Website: lowes
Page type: account-selection
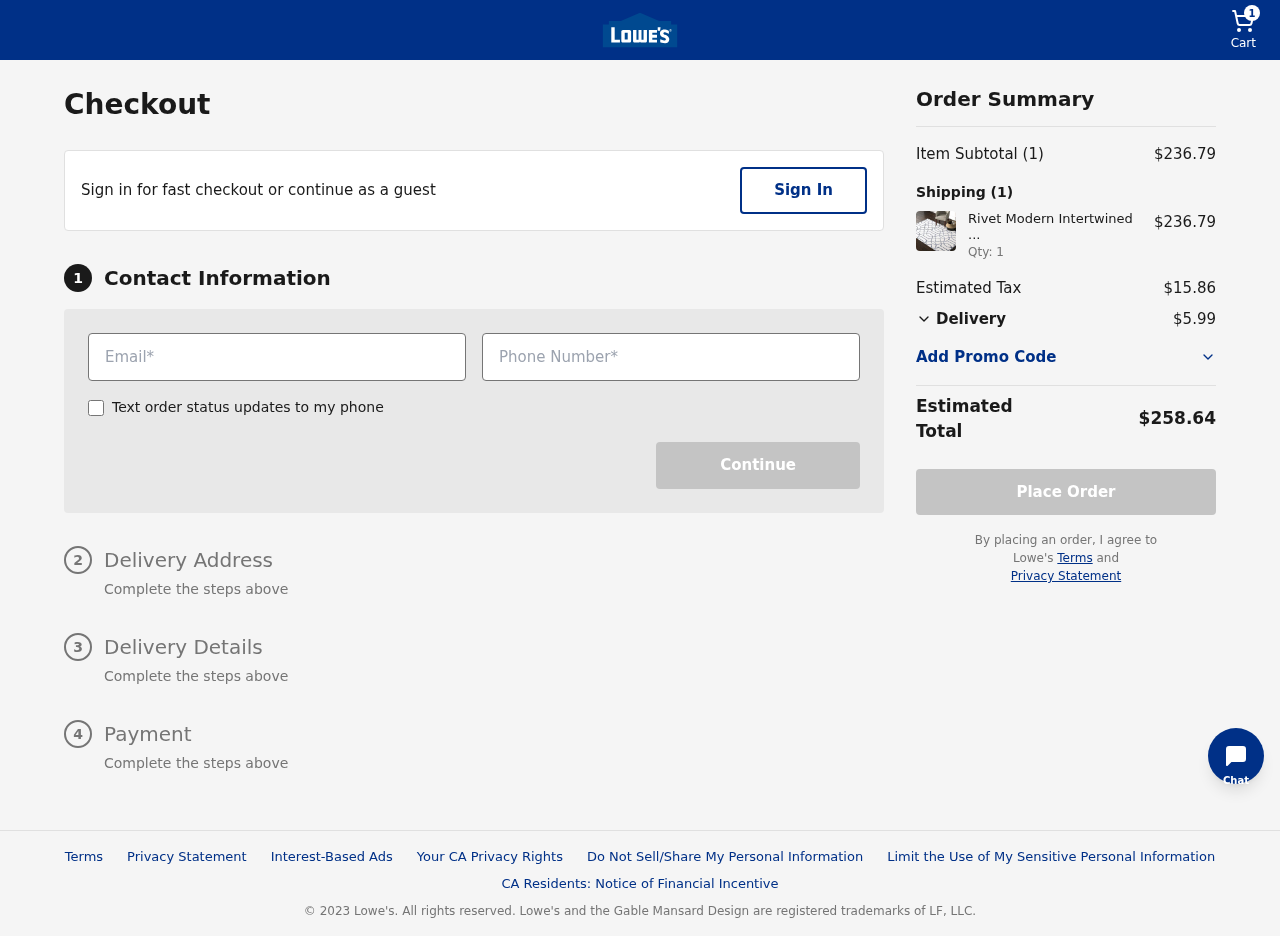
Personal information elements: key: PII_EMAIL
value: bhensley@yahoo.com
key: PII_PHONE
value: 3958146199
Product elements: key: PRODUCT1_NAME
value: Rivet Modern Intertwined Wool Rug, 5' x 8', Silver
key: PRODUCT1_PRICE
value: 236.79
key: PRODUCT1_QUANTITY
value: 1
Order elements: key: ORDER_NUM_ITEMS
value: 1
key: ORDER_SUBTOTAL
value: $236.79
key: ORDER_TAX
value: $15.86
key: ORDER_SHIPPING_COST
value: $5.99
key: ORDER_TOTAL
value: $258.64